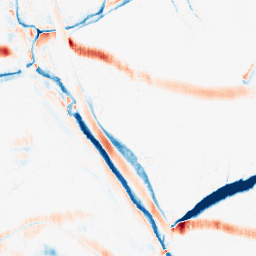
Category: morphological
Decomposition family: morphological_ellipse
Decomposition parameters: operation: average
width: 20
height: 5
Upsampling method: sinc_hamming
Upsampling parameters: scale: 8
kernel_size: 16
Upsampling scale: 8